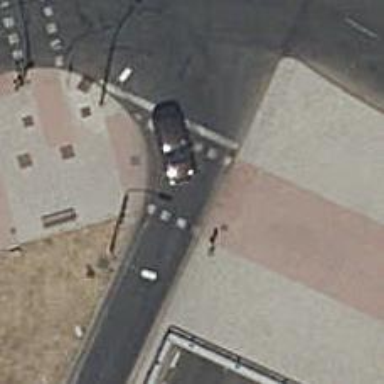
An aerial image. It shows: Asphalt road with primary link designation.